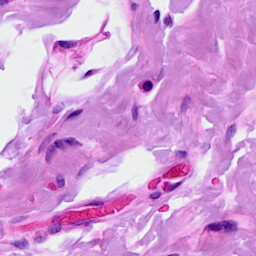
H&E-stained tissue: Breast